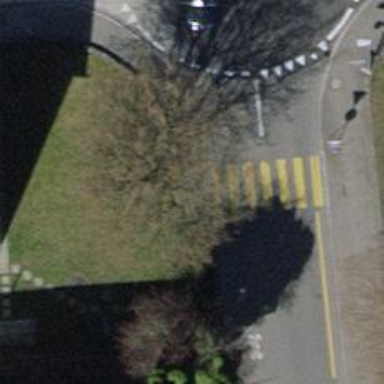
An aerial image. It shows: Kerb serving as barrier.